Interaction volume radius: 10 \u00c5
Interaction volume height: 35 \u00c5
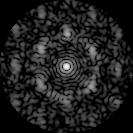
Disorder parameter: 0.6996